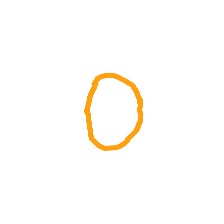
Shape: circle